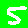
Digit: 5